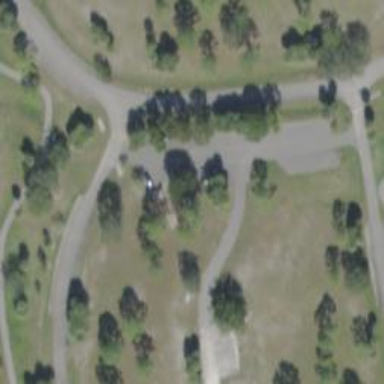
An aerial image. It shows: Disc golf course for leisure activity.